Question: I must say I didn't expect this issue to be happening with sublimetext, let me expand a bit more.
Dunno which setting on the code below is making me see this weird effect on the TAB of the app check the screen plz:

'''
{
"bold_folder_labels": true,
"caret_extra_width": 1,
"caret_style": "phase",
"close_windows_when_empty": false,
"color_scheme": "Packages/Predawn/predawn.tmTheme",
"copy_with_empty_selection": false,
"drag_text": false,
"draw_minimap_border": true,
"enable_tab_scrolling": false,
"font_face": "Source Code Pro",
"font_options":
[
"no_round"
],
"font_size": 14,
"highlight_line": true,
"ignored_packages":
[
],
"line_padding_bottom": 1,
"line_padding_top": 1,
"match_brackets_content": false,
"match_selection": false,
"match_tags": false,
"open_files_in_new_window": false,
"overlay_scroll_bars": "enabled",
"preview_on_click": false,
"rulers":
[
80
],
"scroll_past_end": true,
"scroll_speed": 5.0,
"show_full_path": false,
"sidebar_default": true,
"tab_completion": false,
"tab_size": 4,
"theme": "Soda Light.sublime-theme",
"translate_tabs_to_spaces": true,
"trim_trailing_white_space_on_save": true,
"vintage_start_in_command_mode": true,
"word_wrap": true
}
'''
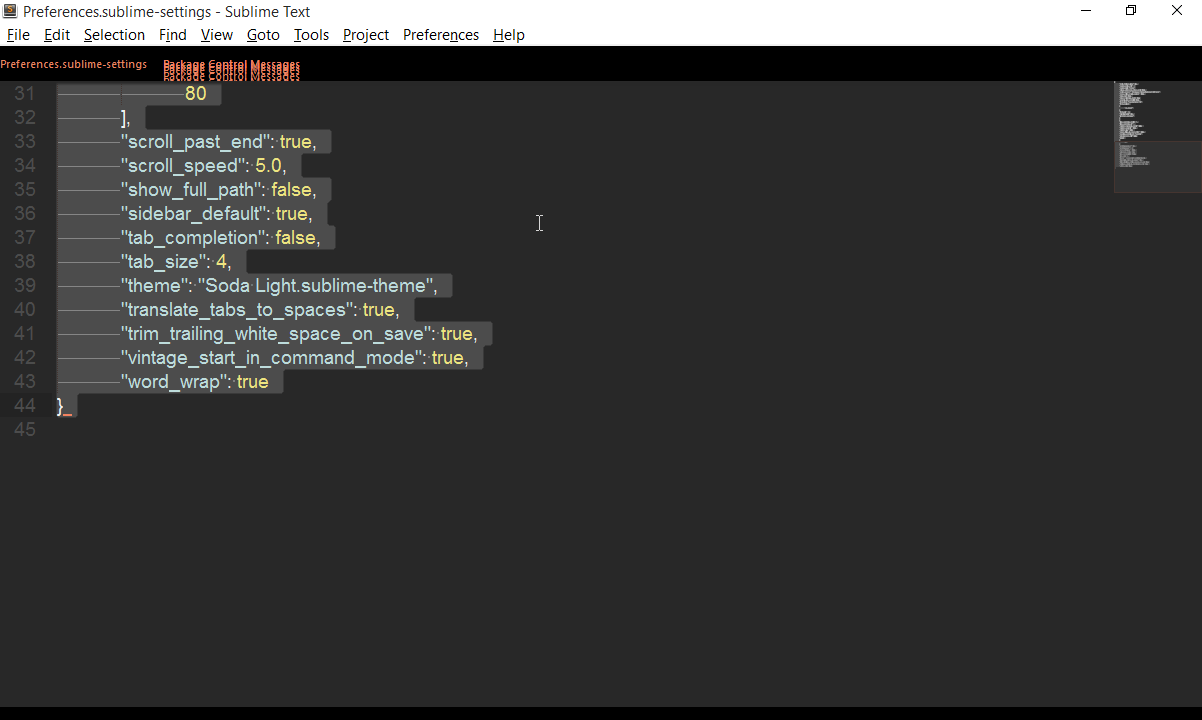
Answer: According to the <URL>, there are two different '.sublime-theme' files for each theme - 'Soda XXX.sublime-theme' for Sublime Text 2, and 'Soda XXX 3.sublime-theme' for ST3, where 'XXX' is either 'Dark' or 'Light'. Since you're using ST3, your '"theme"' setting should be"
'''
"theme": "Soda Light 3.sublime-theme",
'''
This should correct the issues you are having with tab titles. Make sure you restart Sublime after making the change - don't just close the window and reopen it, you need to select 'Sublime Text -> Quit Sublime Text', then reopen it.